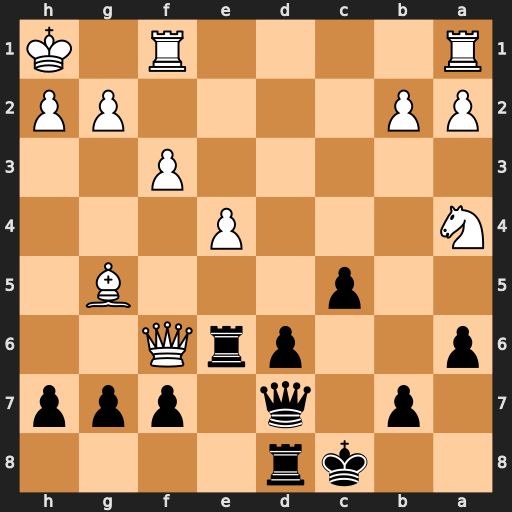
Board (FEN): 2kr4/1p1q1ppp/p2prQ2/2p3B1/N3P3/5P2/PP4PP/R4R1K
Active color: b
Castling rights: -
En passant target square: -
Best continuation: gxf6 Nb6+ Kc7 Nxd7 fxg5 Nxc5 dxc5